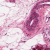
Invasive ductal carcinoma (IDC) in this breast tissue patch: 0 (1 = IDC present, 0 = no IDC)